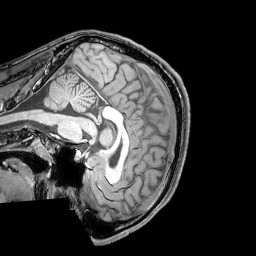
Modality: T1w
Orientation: sagittal
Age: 25
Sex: male
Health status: healthy
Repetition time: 0.081 s
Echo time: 0.037 s